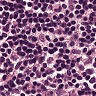
Metastatic tissue present: no